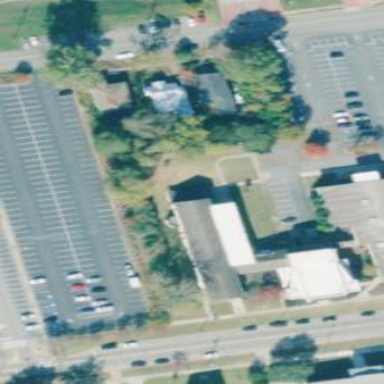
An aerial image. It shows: University building.